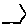
Label: hexagon